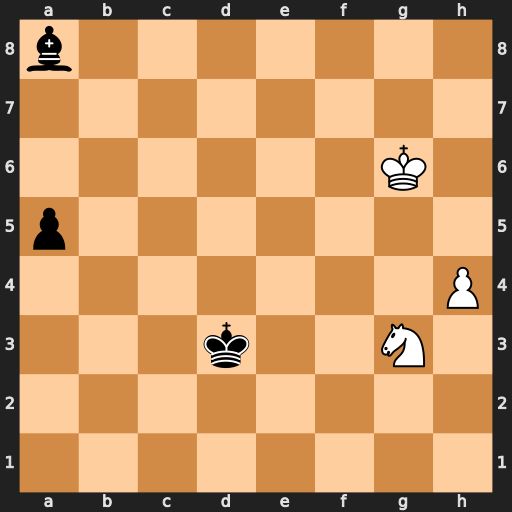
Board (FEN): b7/8/6K1/p7/7P/3k2N1/8/8
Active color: w
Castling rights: -
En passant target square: -
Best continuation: h5 Bd5 h6